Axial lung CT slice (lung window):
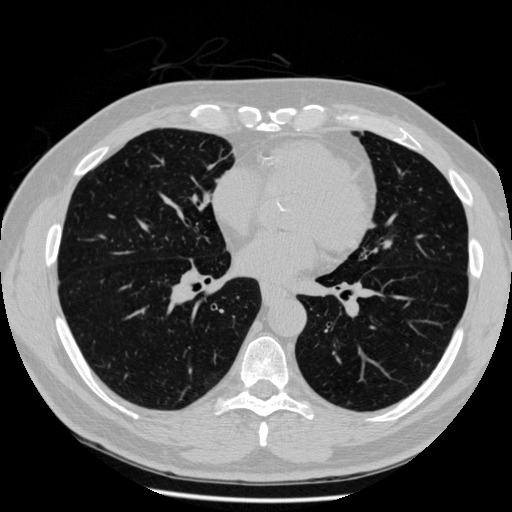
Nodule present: no